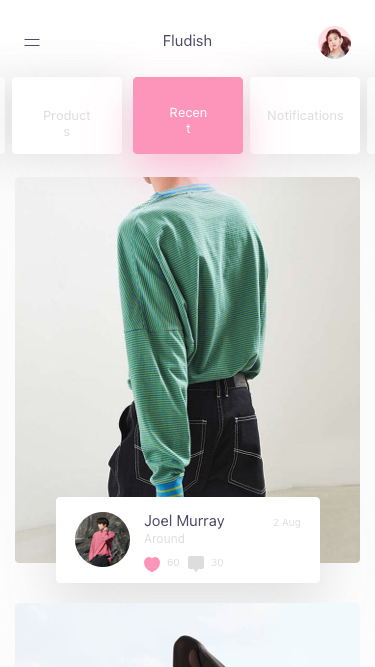
Text in this UI design:
60
30
2 Aug
Around
Joel Murray
Notifications
Products
Recent
Fludish